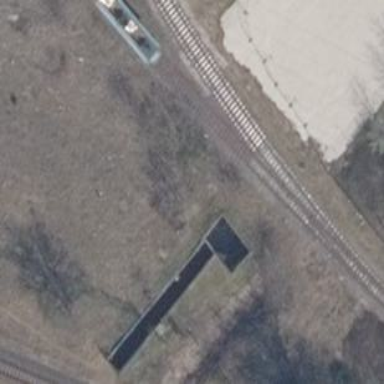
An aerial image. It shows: Railway spur service.